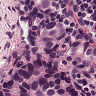
Metastatic tissue present: yes